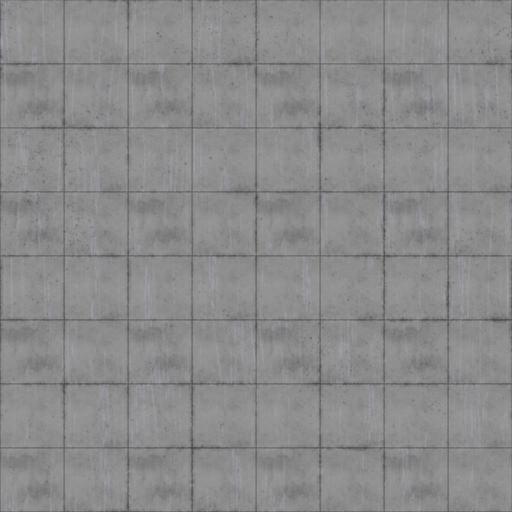
Tags: concrete flat pattern smooth tiled tiles